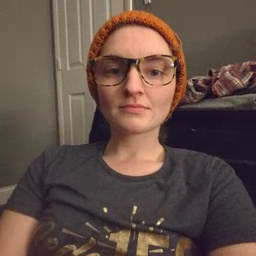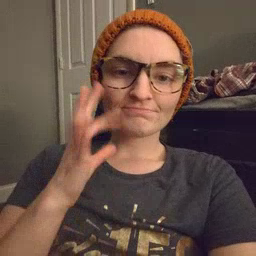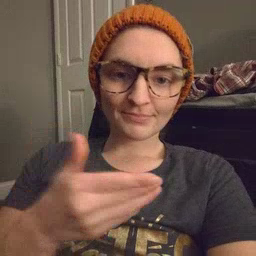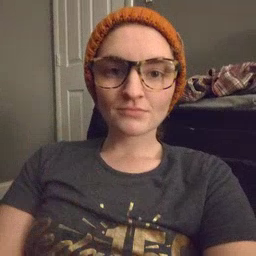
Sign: kitty